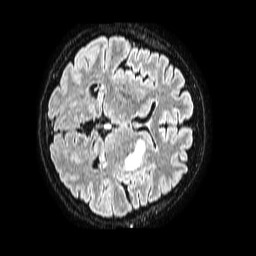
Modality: FLAIR
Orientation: axial
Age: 39
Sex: female
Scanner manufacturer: philips
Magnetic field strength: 1.5 T
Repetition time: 4.8 s
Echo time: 0.3 s